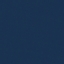
Land use / land cover: SeaLake